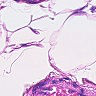
Metastatic tissue present: no